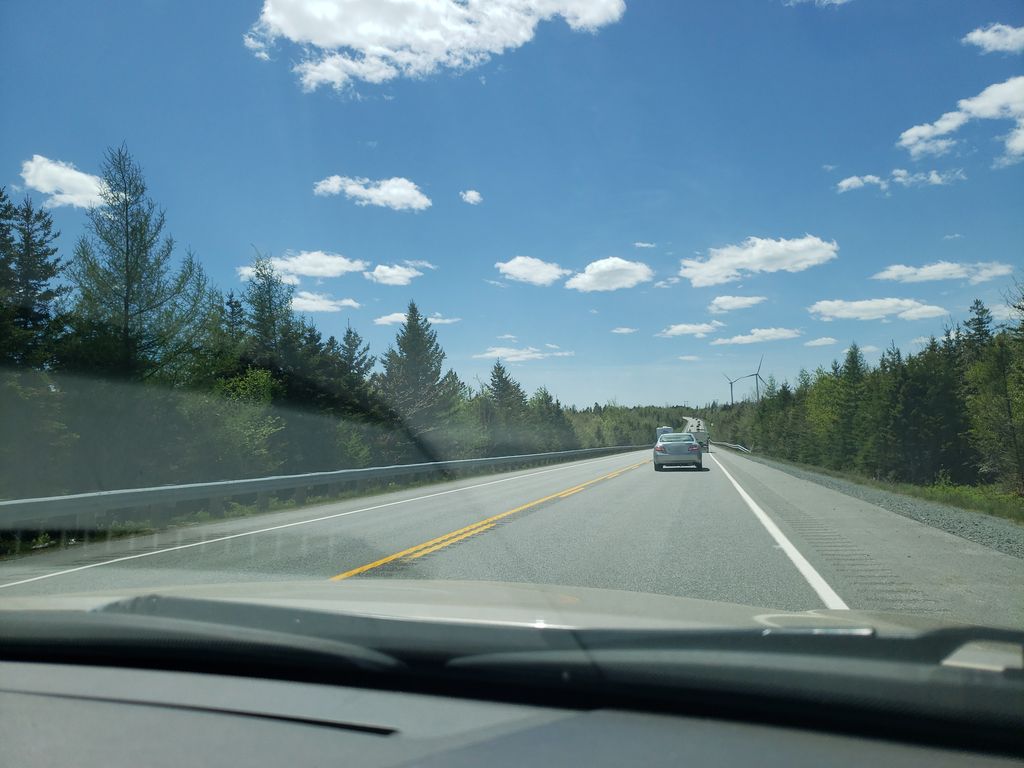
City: halifax